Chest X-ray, AP view. Patient: 50 years old, sex F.
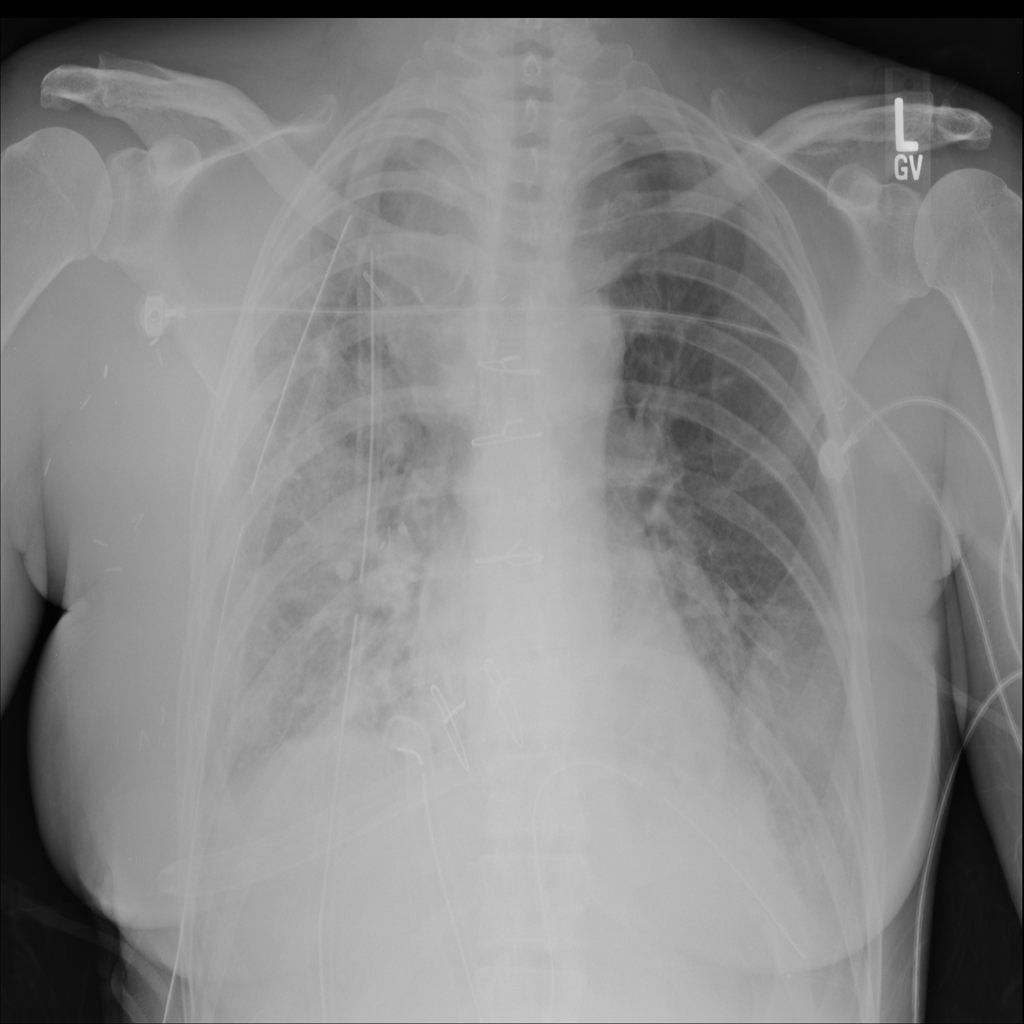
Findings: No Finding